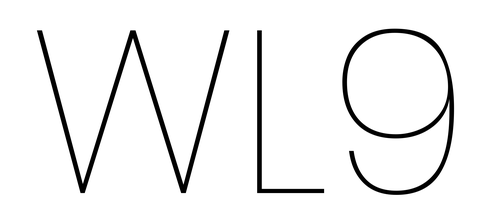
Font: Poppins-Thin